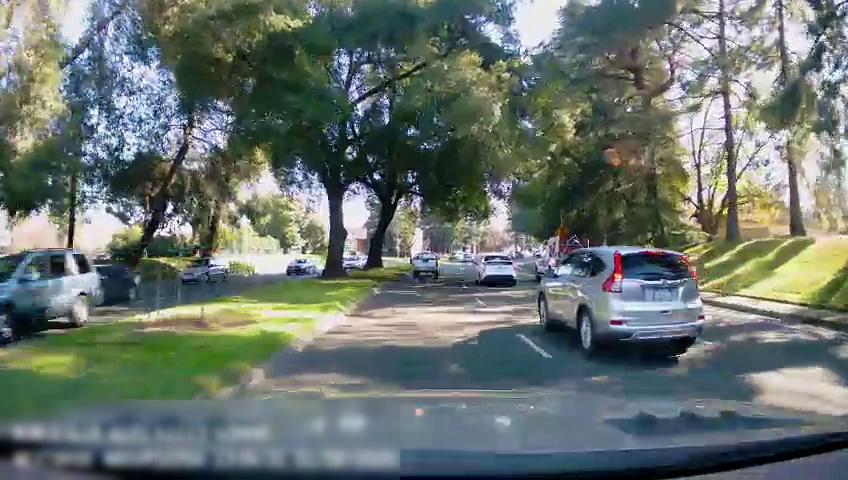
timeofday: Day
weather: Sunny
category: Drivable Space
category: Drivable Space
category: Vehicles | SUV
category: Vehicles | Car
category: Vehicles | Car
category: Vehicles | Car
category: Vehicles | Car
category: Vehicles | Truck
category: Vehicles | Truck
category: Vehicles | SUV
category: Vehicles | Car
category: Lanes | Current Lane
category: Lanes | Current Lane